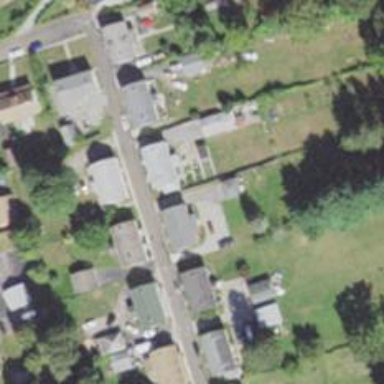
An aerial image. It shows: Residential driveway designated as service road.